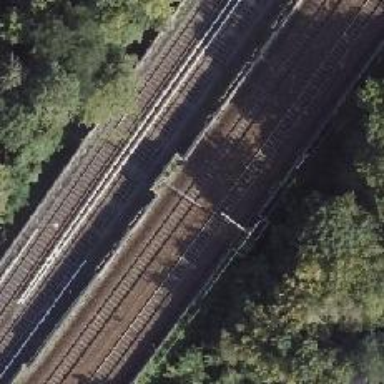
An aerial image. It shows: Milestone along the railway with catenary mast.